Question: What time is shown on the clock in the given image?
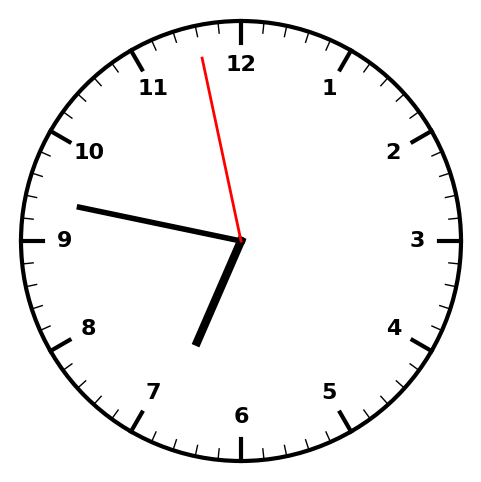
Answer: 06:46:58